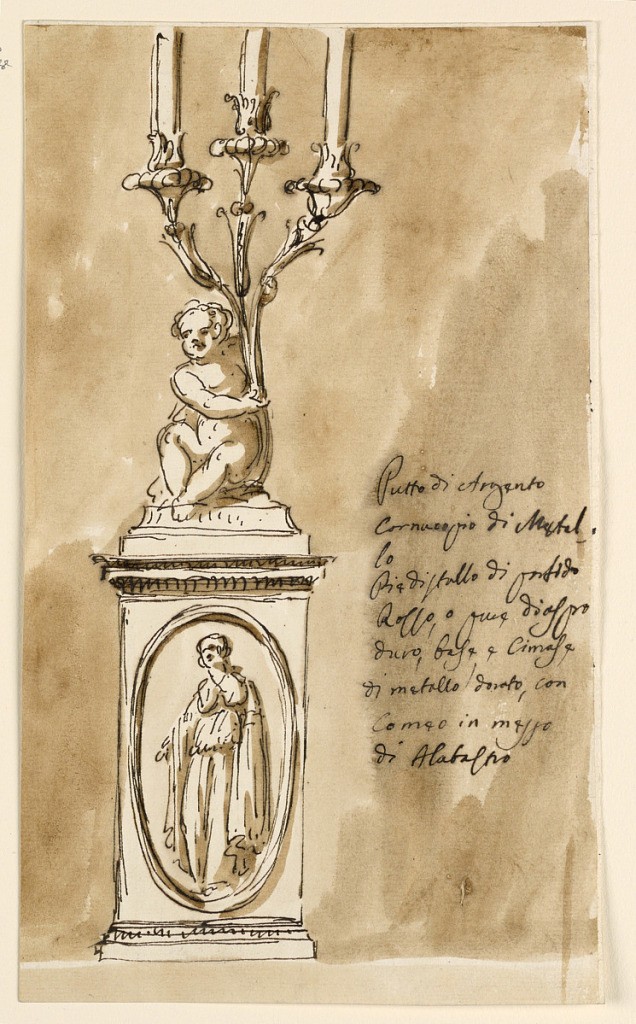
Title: Candlestick
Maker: Giuseppe Barberi, Italian, 1746–1809
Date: ca. 1780–1785
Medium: Pen and brown ink, brush and brown wash on off-white laid paper, lined
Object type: Drawing
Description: Below is a high pedestal, the front of which holds the oval representation of a woman. Above it, upon a base, sits a child supporting a bracket diverging into three branches, each with the lower part of a candle. Written at right, by the artist: "Putto di Argento / Cornucopia di Metal- / lo / Piedistallo di porfido / Rosso opure diaspro / duro, base e cimase / di metallo dorato con comeo in mezzo / di Alabastro". Usual background.